Interaction volume radius: 5 \u00c5
Interaction volume height: 15 \u00c5
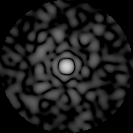
Disorder parameter: 0.835